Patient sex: M
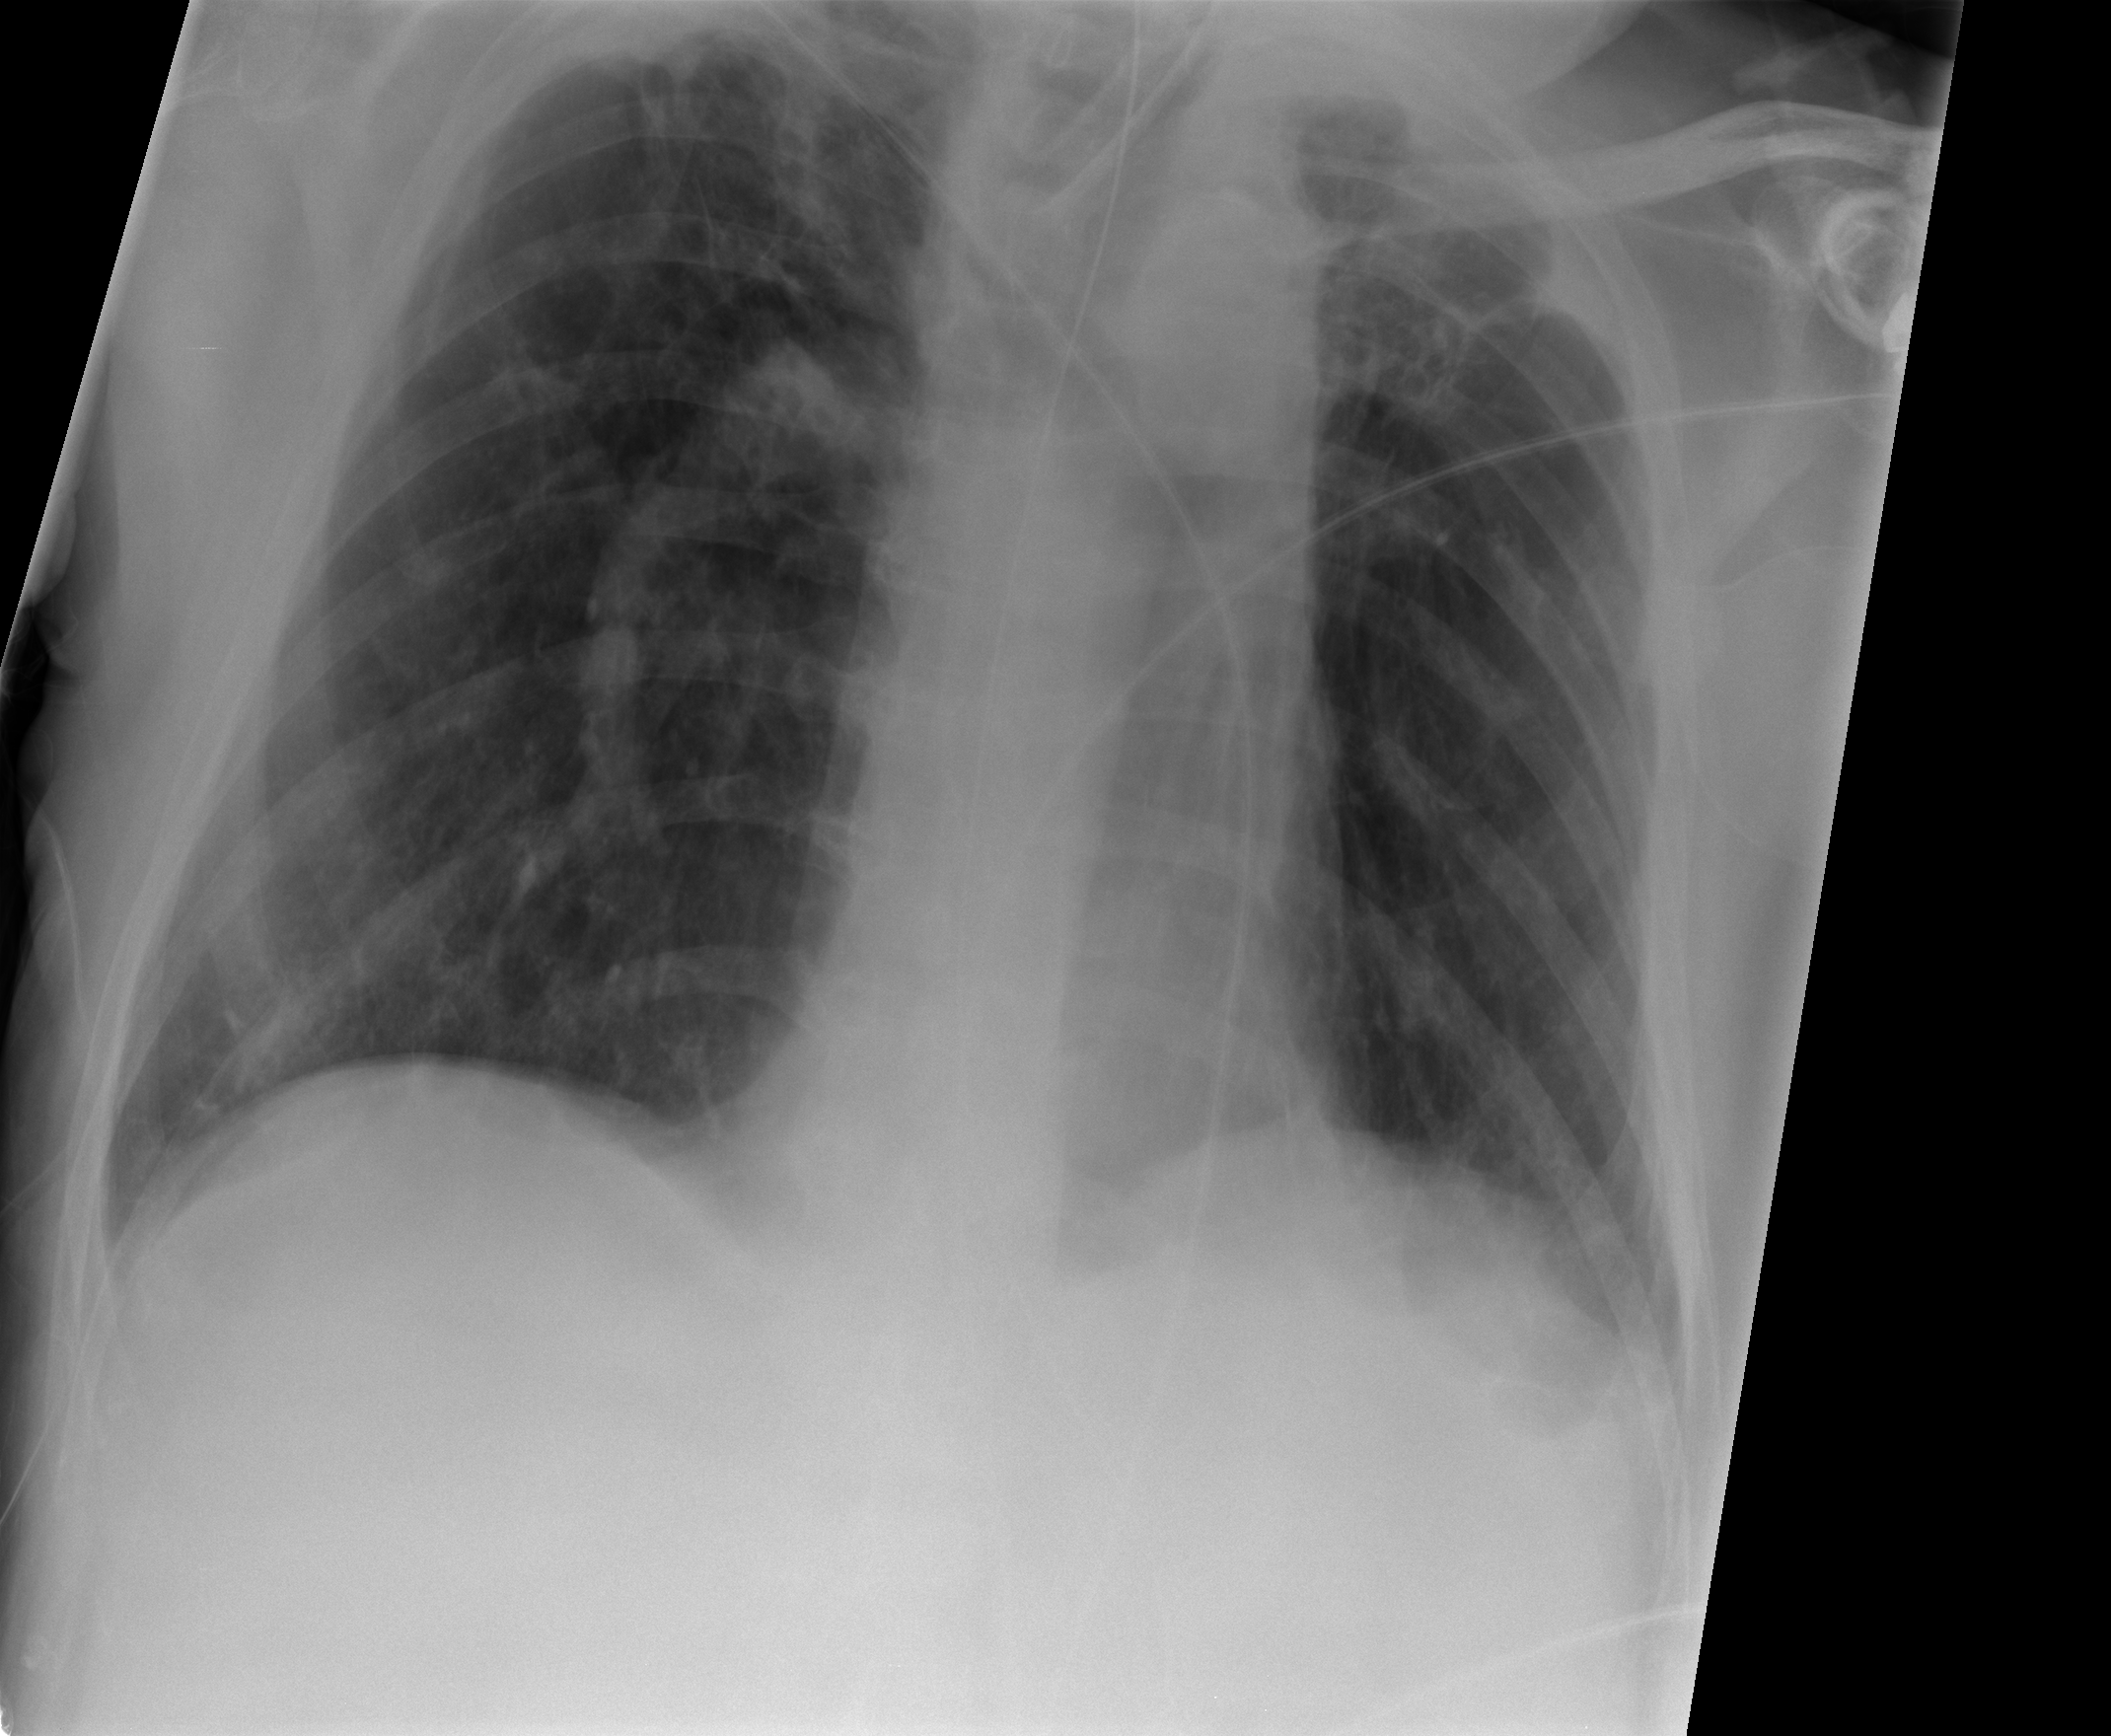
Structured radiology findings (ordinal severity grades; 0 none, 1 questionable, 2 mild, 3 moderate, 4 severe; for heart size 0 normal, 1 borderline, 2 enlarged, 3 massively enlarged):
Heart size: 0
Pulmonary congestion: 0
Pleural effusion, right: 0
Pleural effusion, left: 1
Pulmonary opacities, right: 0
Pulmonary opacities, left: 0
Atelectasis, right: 0
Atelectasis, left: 0